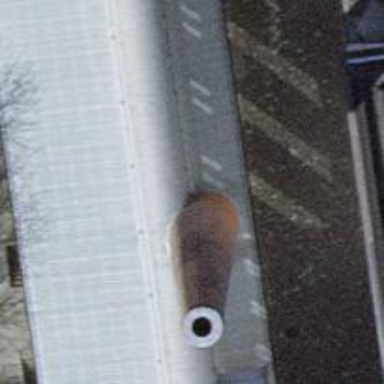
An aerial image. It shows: Chimney that is man-made.